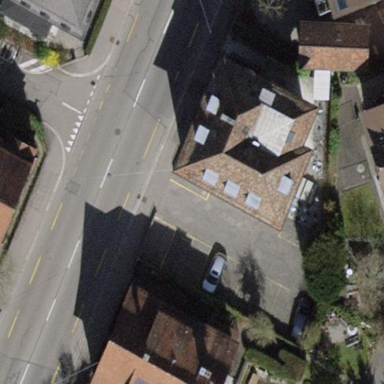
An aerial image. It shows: Office building with hipped roof.